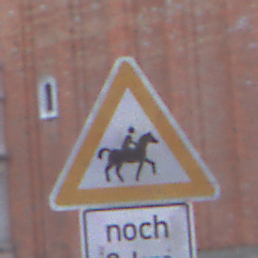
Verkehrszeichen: ReiterLinks
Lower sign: LaengeEinerStrecke4
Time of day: SunriseSunset
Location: Outdoor (Urban)
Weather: PartlyCloudy
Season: NotSpecified
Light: Natural